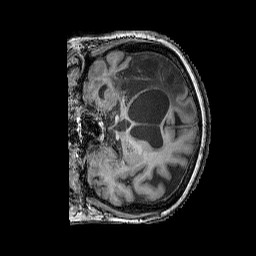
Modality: T1w
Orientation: coronal
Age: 71
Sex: female
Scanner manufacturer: siemens
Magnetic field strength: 3 T
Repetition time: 2.25 s
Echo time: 0.00411 s